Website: home-depot
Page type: delivery-shipping
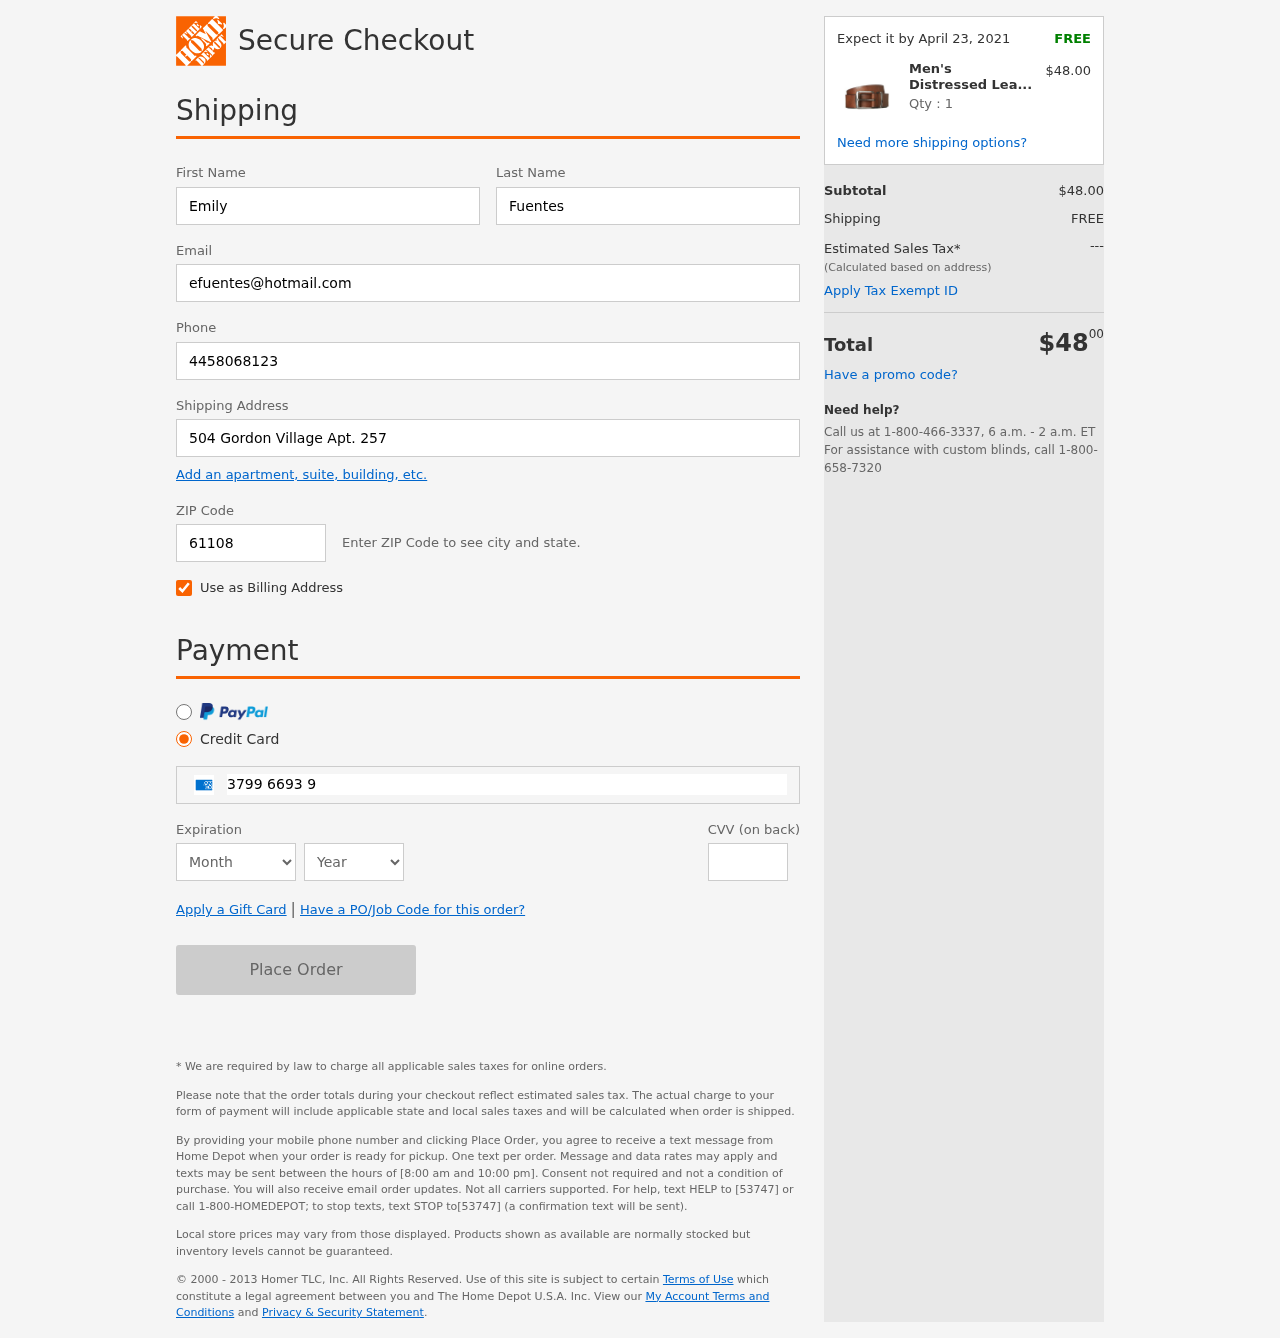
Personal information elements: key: PII_CARD_CVV
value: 5707
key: PII_CARD_EXPIRY_MONTH
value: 04
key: PII_CARD_EXPIRY_YEAR
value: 30
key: PII_CARD_NUMBER
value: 3799 6693 9356 825
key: PII_EMAIL
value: efuentes@hotmail.com
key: PII_FIRSTNAME
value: Emily
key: PII_LASTNAME
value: Fuentes
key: PII_PHONE
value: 4458068123
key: PII_POSTCODE
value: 61108
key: PII_STREET
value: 504 Gordon Village Apt. 257
Product elements: key: PRODUCT1_NAME
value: Men's Distressed Leather Casual Belt
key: PRODUCT1_PRICE
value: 48
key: PRODUCT1_QUANTITY
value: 1
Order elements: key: ORDER_DELIVERY_DATE
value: Expect it by April 23, 2021
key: ORDER_SUBTOTAL
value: $48.00
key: ORDER_SHIPPING_COST
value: FREE
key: ORDER_TOTAL
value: $4800